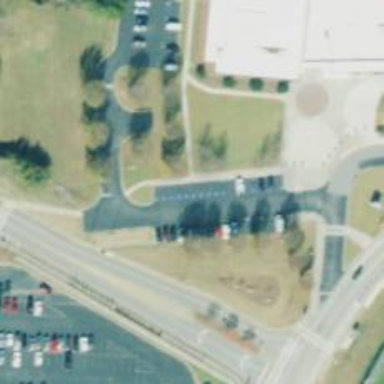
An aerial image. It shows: Parking space.